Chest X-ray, AP view. Patient: 48 years old, sex M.
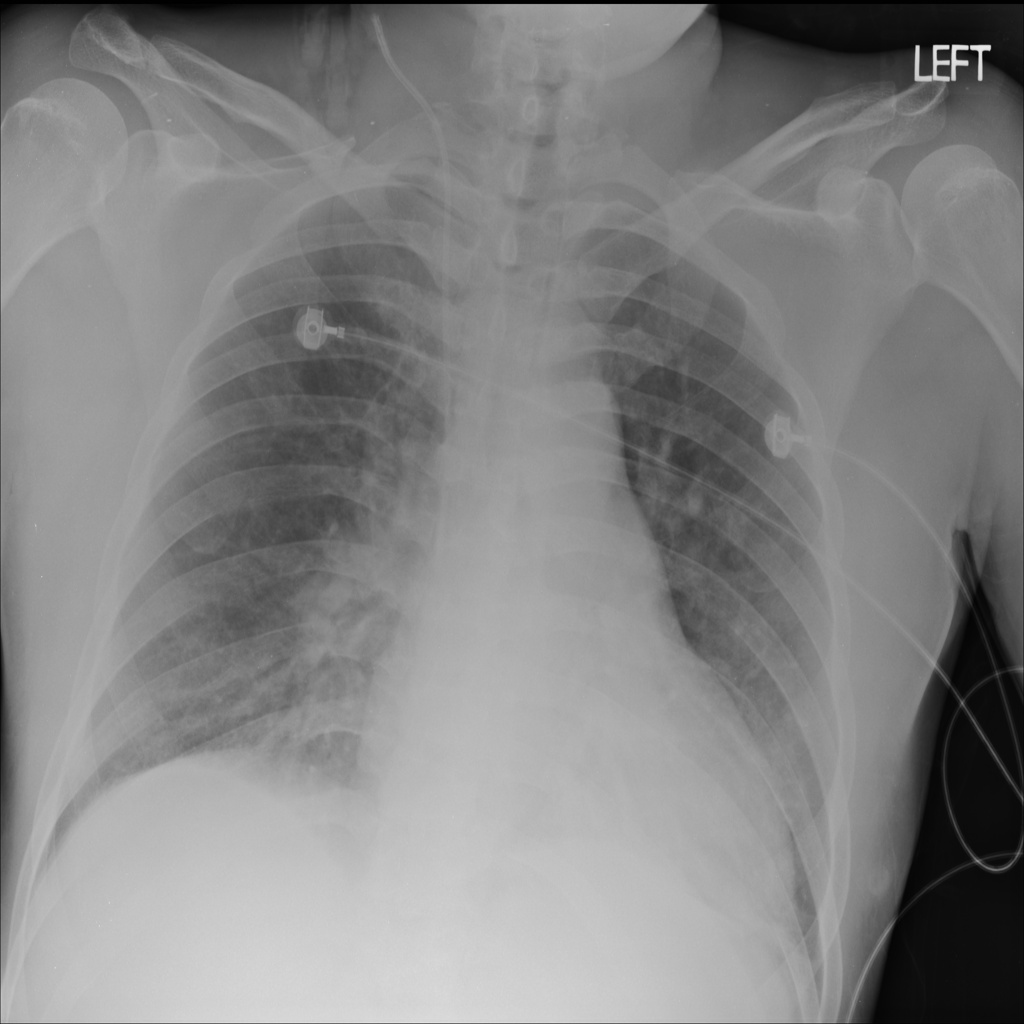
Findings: No Finding